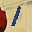
Label: 1